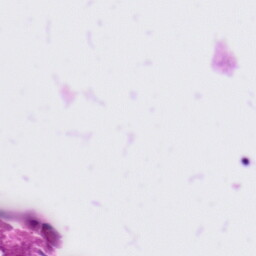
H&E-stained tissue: Tonsil